Interaction volume radius: 10 \u00c5
Interaction volume height: 30 \u00c5
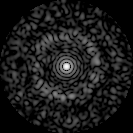
Disorder parameter: 0.8203